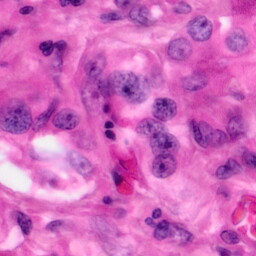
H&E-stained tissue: Pancreatic